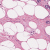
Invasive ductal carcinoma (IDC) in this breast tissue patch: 0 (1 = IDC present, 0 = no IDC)